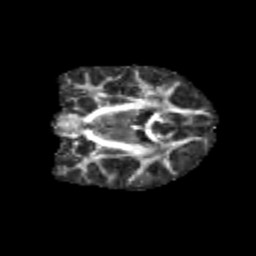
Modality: FA
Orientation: coronal
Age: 12
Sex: male
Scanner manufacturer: siemens
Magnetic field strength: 3 T
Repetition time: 3.8 s
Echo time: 0.07 s